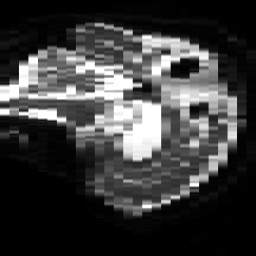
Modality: ADC
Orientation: sagittal
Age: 69
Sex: male
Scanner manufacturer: philips
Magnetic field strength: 3 T
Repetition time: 4.845 s
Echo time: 0.07415 s